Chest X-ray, PA view. Patient: 62 years old, sex F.
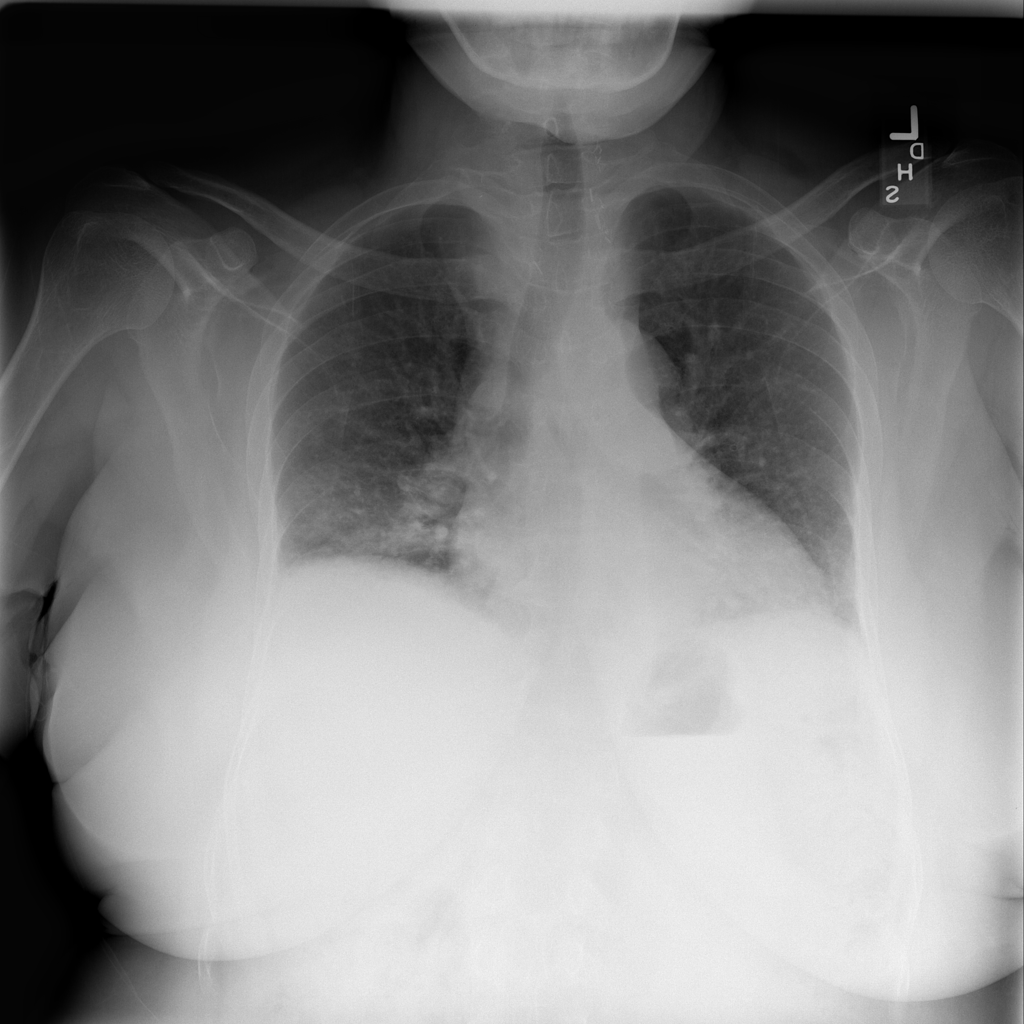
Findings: Infiltration